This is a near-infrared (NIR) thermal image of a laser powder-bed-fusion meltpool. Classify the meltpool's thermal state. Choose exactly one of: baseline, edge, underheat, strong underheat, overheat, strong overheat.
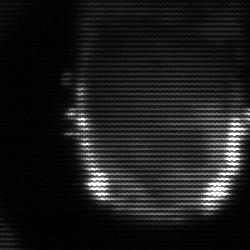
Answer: baseline